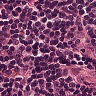
Metastatic tissue present: no